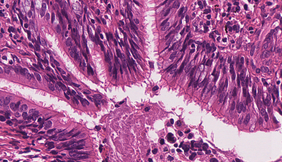
Tumor epithelial tissue: yes
Tumor-associated stroma tissue: yes
Normal tissue: no